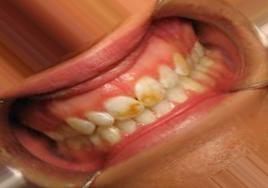
Condition: Tooth Discoloration